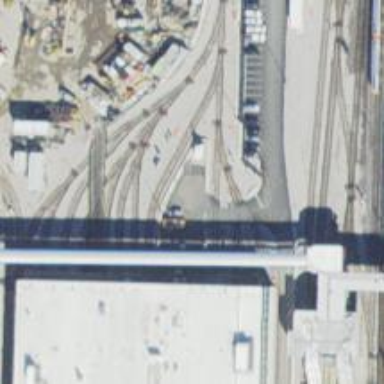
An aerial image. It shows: Electrified rail passing through service yard.